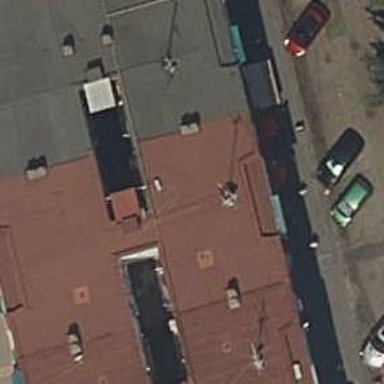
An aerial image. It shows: Pub.